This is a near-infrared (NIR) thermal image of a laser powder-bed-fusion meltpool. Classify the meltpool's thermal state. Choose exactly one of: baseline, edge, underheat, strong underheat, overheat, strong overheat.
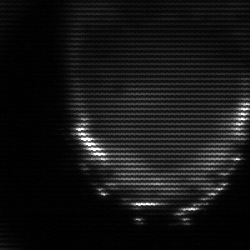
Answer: edge